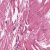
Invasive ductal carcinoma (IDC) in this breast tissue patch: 0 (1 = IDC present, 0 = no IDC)